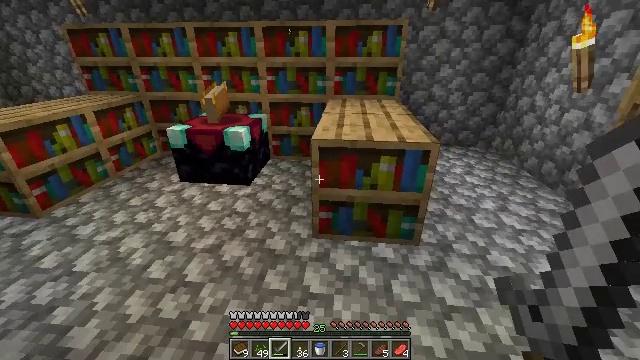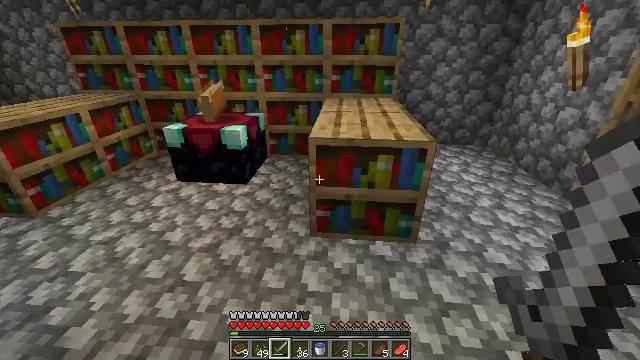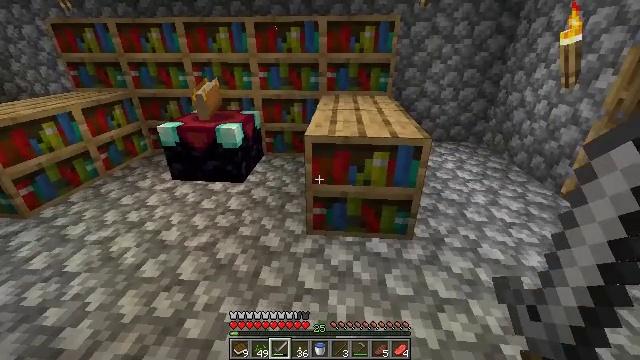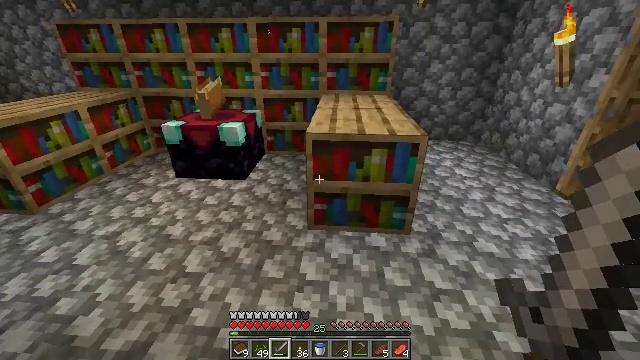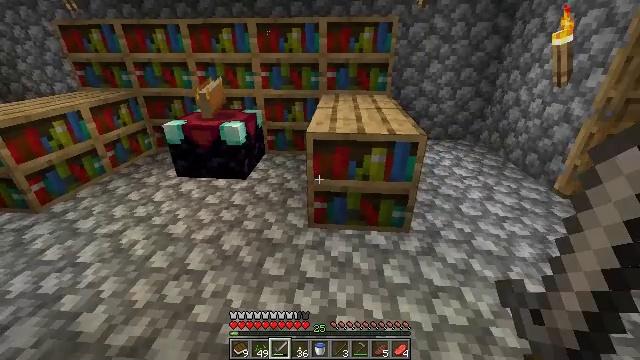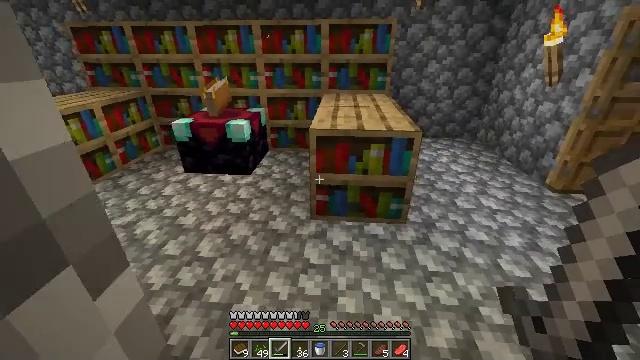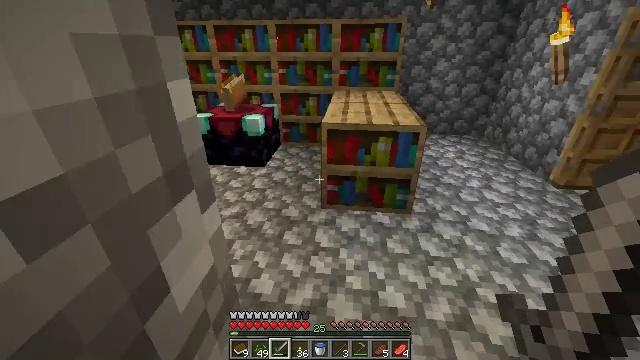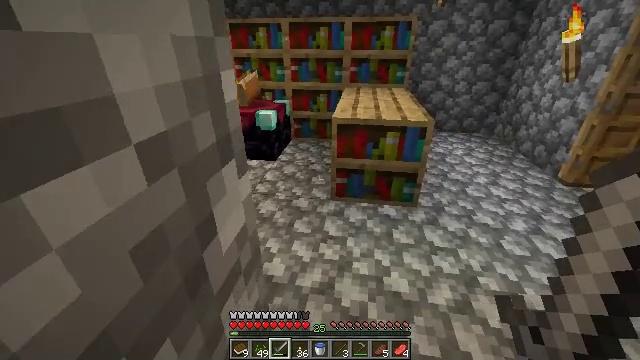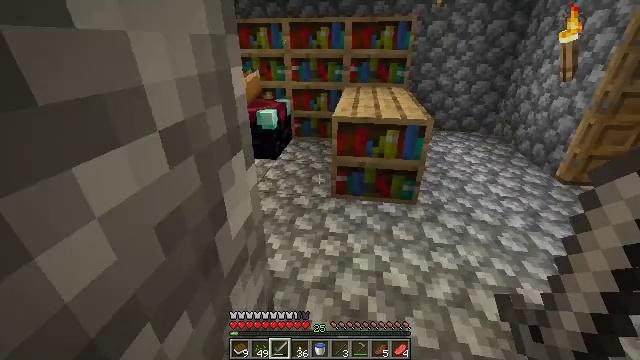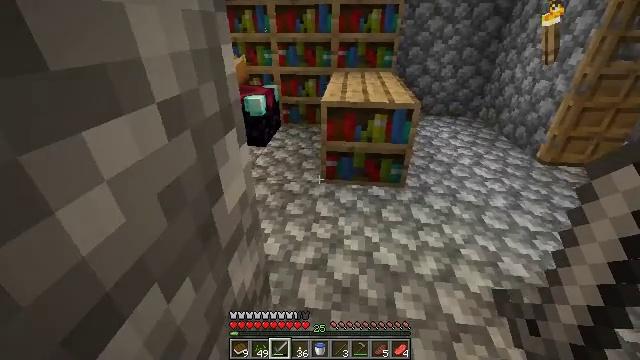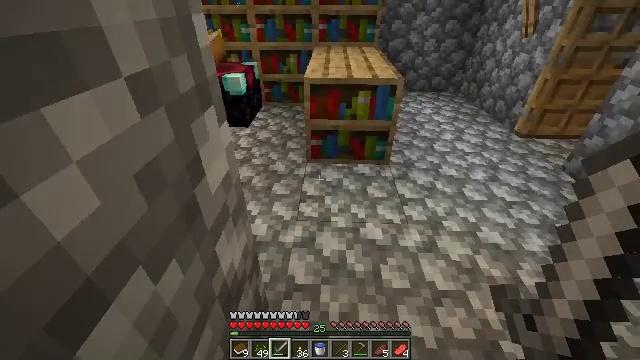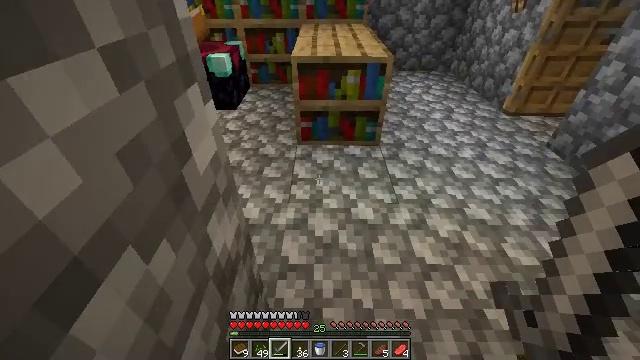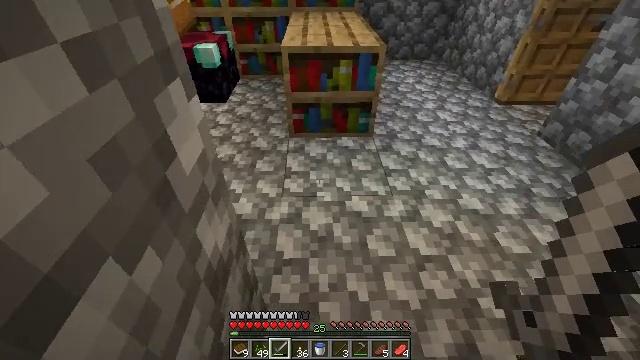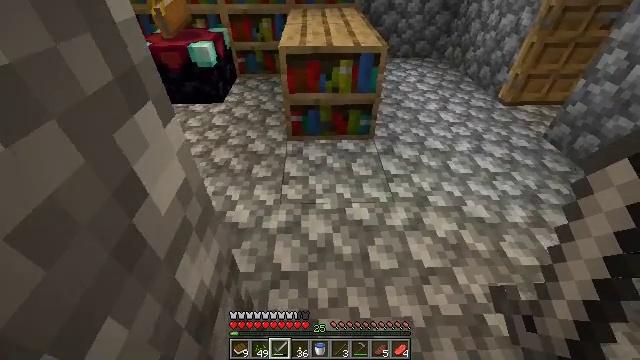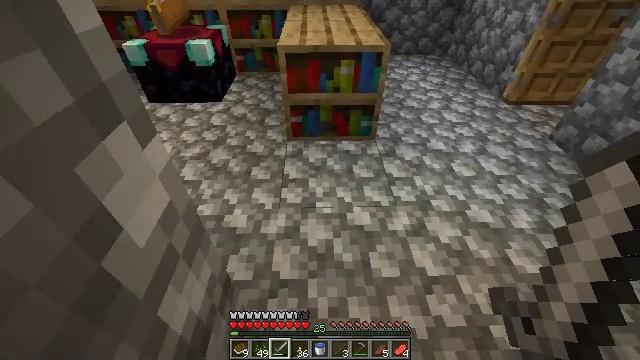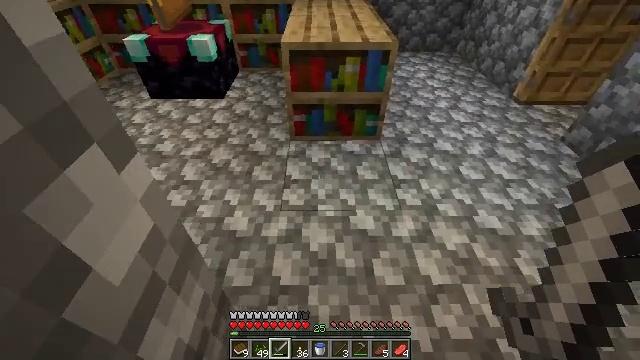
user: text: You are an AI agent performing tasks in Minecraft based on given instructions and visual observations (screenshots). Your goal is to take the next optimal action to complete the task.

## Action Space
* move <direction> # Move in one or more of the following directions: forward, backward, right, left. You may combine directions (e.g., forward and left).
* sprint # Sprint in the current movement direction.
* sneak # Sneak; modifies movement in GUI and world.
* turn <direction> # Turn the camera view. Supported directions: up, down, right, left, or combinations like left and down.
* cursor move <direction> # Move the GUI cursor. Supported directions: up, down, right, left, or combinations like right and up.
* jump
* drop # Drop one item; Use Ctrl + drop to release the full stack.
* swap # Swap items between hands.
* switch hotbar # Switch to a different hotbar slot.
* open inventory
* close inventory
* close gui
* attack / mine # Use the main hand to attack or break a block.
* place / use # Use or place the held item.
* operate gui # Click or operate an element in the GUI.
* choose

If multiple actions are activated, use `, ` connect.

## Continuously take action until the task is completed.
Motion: motion action
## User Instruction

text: Reclaim bookshelf materials.
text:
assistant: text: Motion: no_op
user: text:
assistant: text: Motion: no_op
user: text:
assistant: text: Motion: move back
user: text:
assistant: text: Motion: move back
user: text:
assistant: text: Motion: move back and move left
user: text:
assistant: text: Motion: move back and move left, turn left
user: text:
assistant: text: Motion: move left, turn left
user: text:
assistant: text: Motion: move left
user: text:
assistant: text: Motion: move left, turn right and down
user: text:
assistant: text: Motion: move left, turn right and down
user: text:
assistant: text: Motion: move left, turn right and down
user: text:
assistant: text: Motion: move forward and move left, turn right and down
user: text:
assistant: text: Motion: move forward and move left
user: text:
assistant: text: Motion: move forward and move left
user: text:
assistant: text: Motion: move forward, turn left and down
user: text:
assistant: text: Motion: move forward, turn left and down
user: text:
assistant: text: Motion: move forward, turn left
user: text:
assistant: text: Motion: move forward, turn left
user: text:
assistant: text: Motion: move forward
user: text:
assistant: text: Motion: move forward
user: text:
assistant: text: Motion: move forward and move left
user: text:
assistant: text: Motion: move left, turn right and down
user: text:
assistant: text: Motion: move left, turn right and down
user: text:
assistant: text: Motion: move left
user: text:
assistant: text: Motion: move left
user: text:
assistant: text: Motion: move left, turn down
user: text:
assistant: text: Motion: move left, turn down
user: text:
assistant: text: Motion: move back and move left, turn left and down
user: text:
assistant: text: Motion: move back, turn left and down
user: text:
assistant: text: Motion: move back